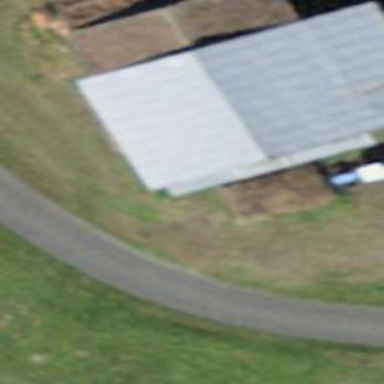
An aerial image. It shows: Shed building.